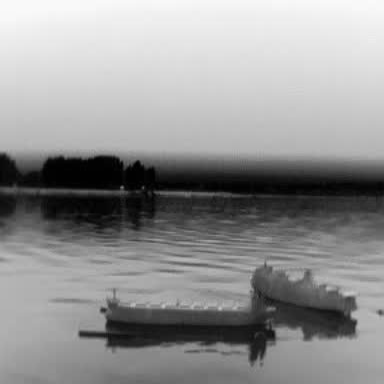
There are two objects shown in the infrared image, including a liner, and a container_ship.